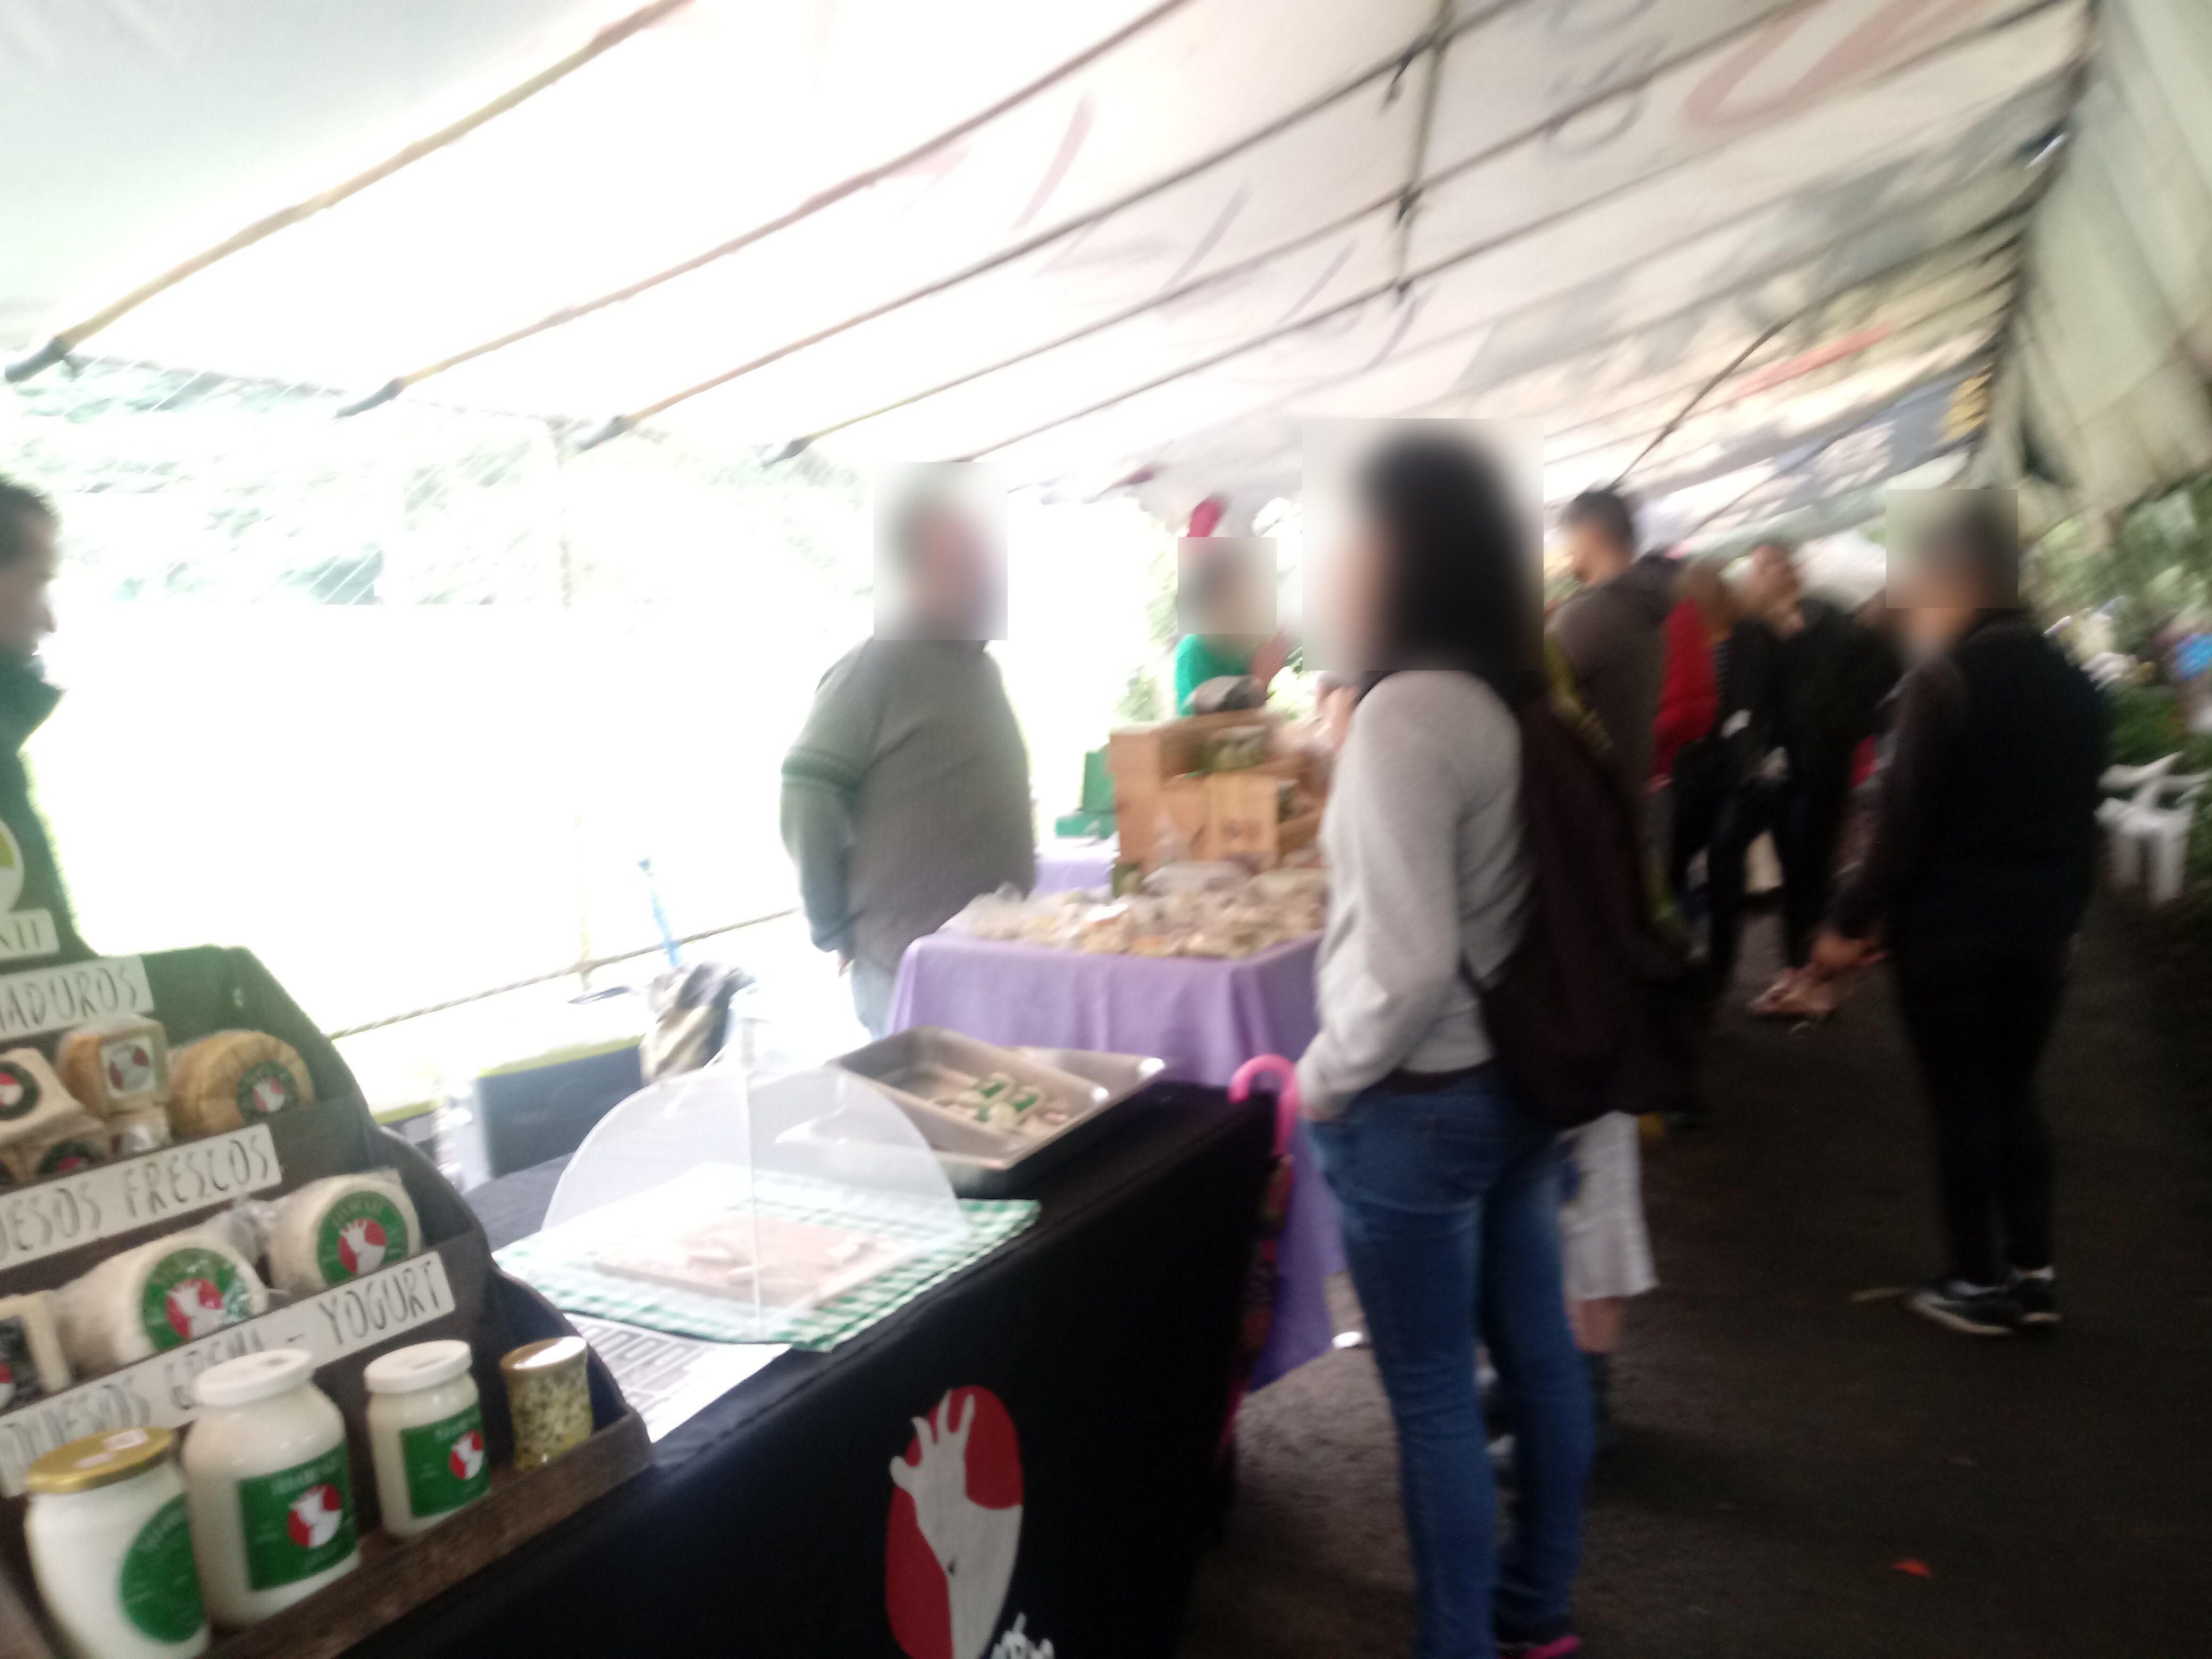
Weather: snowy
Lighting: day
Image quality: slightly poor
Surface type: walking surface
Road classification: service
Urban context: urban centre
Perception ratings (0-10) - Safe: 2.66, Lively: 2.9, Beautiful: 4.04, Boring: 6.81, Depressing: 4.79, Wealthy: 6.53